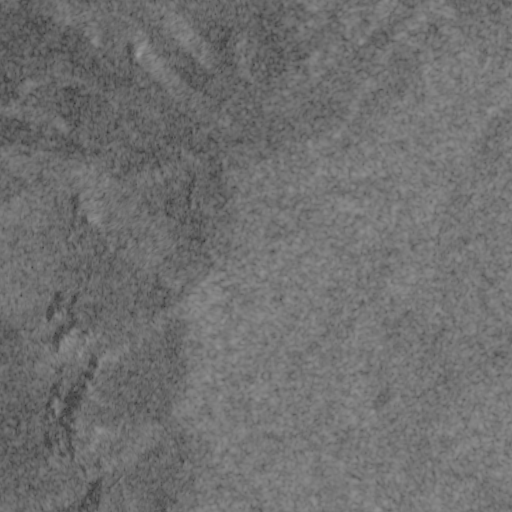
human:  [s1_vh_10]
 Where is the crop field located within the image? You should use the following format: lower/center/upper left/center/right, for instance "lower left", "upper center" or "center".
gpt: The crop field is located in the lower left of the image.
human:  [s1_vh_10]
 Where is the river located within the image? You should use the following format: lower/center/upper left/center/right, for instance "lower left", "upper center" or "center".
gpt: The river is located in the lower left of the image.
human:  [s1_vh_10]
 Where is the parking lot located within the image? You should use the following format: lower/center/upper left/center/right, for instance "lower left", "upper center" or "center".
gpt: There is no parking lot in the image.

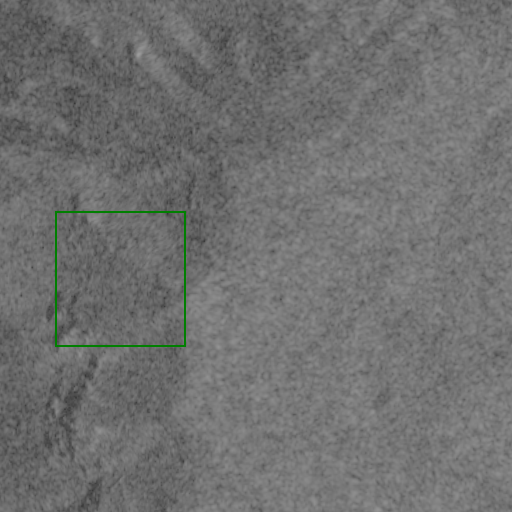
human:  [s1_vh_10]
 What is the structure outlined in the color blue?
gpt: There is no blue outline.
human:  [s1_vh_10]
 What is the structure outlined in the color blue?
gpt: There is no structure outlined in blue.